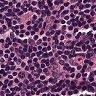
Metastatic tissue present: no